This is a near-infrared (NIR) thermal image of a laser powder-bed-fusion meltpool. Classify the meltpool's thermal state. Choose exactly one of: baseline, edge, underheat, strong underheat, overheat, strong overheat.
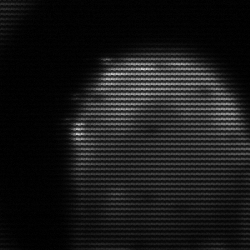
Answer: edge